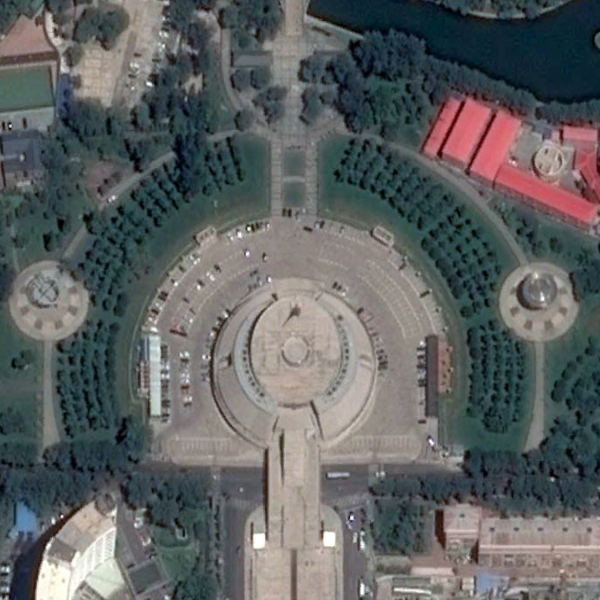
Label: Square